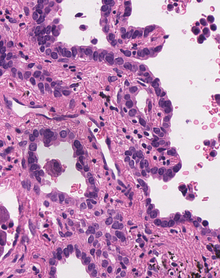
Tumor epithelial tissue: yes
Tumor-associated stroma tissue: yes
Normal tissue: no